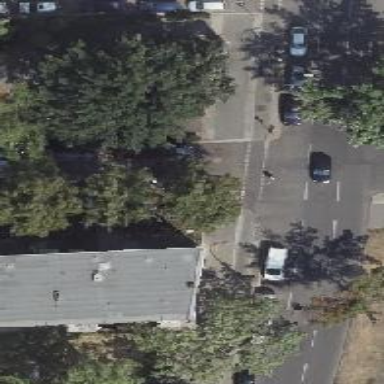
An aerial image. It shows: Unmarked crossing on asphalt footway.